Field crop: tomato
Growth stage: 1
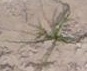
Species: cyperus